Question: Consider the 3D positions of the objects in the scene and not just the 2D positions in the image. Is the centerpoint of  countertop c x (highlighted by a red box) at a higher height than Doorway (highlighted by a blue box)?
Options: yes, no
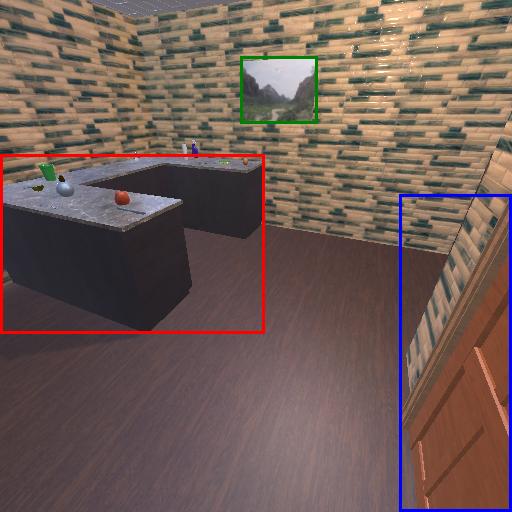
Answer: yes